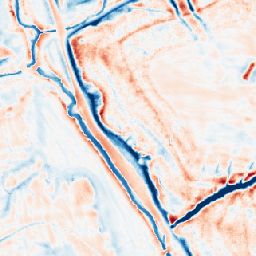
Category: edge_preserving
Decomposition family: bilateral
Decomposition parameters: d: 21
sigma_color: 100
sigma_space: 100
Upsampling method: area
Upsampling parameters: scale: 8
Upsampling scale: 8